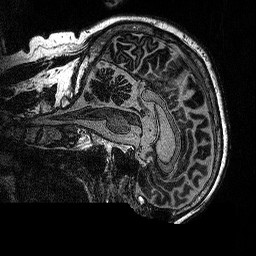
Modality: MP2RAGE
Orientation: sagittal
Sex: male
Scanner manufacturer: siemens
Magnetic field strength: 3 T
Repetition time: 5 s
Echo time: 0.00292 s